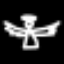
Label: angel